Aerial crown-view tile of a tropical tree (Barro Colorado Island, Panama), acquired 20241216:
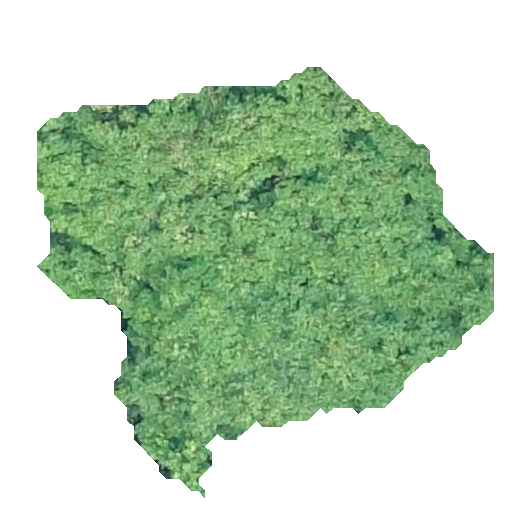
Species: Tachigali panamensis
GBIF accepted scientific name: Tachigali panamensis
Crown area: 176.689 m²